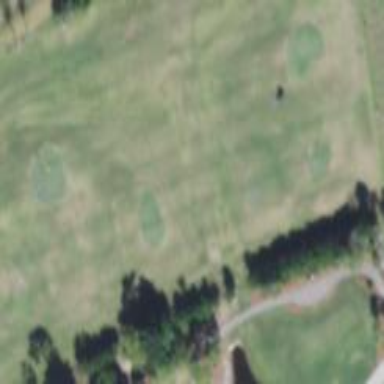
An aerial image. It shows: Driving range for golf practice.